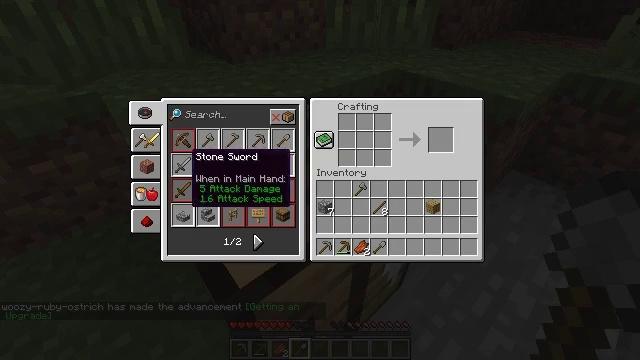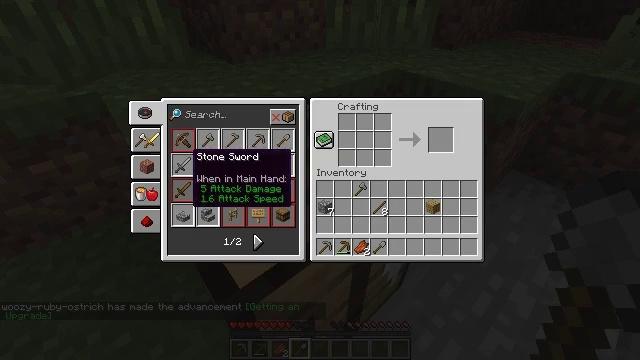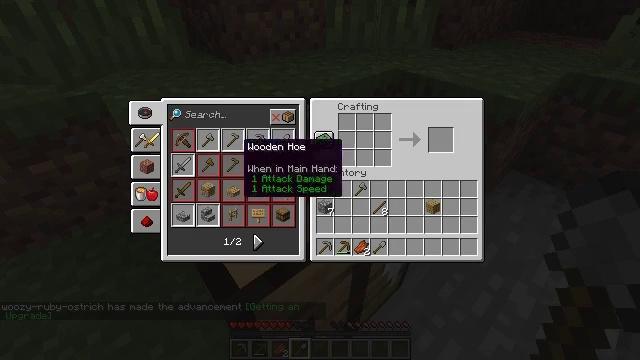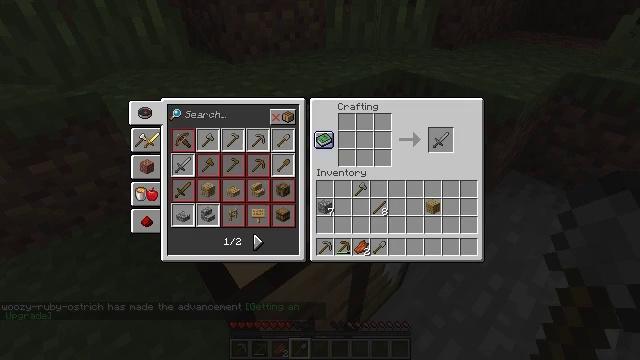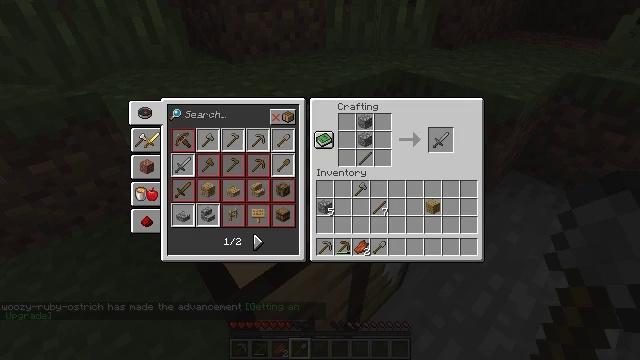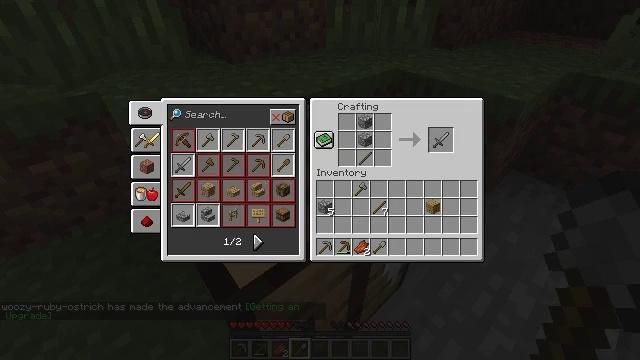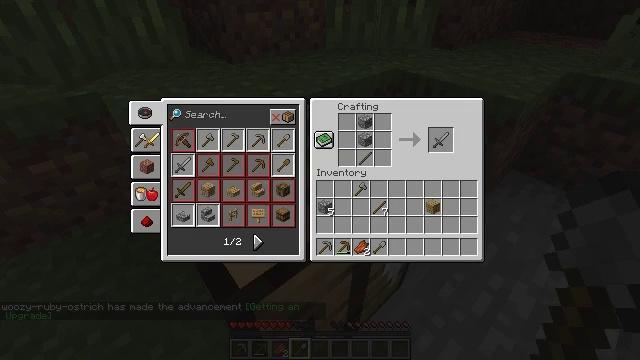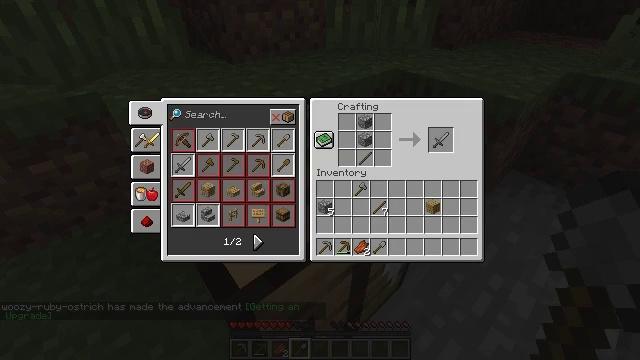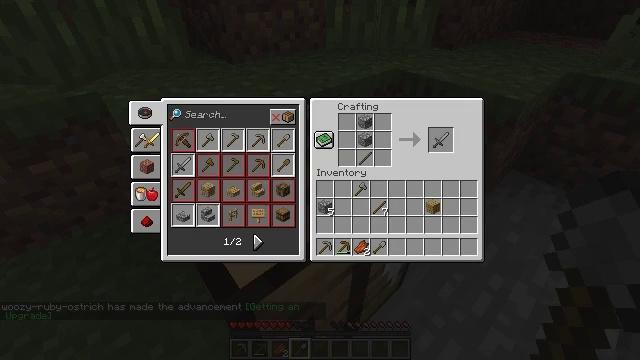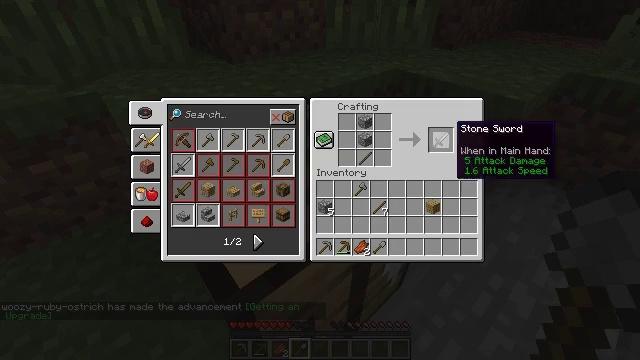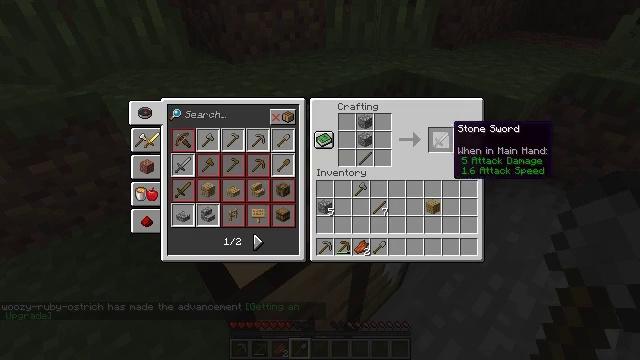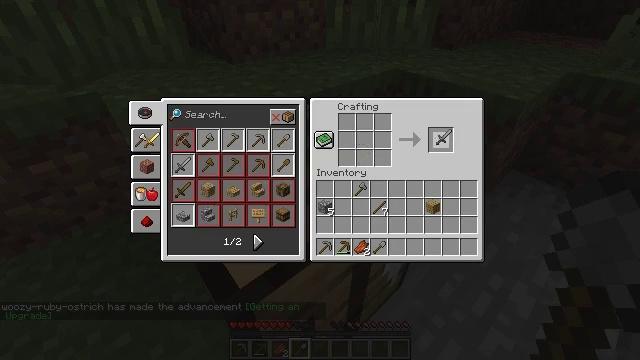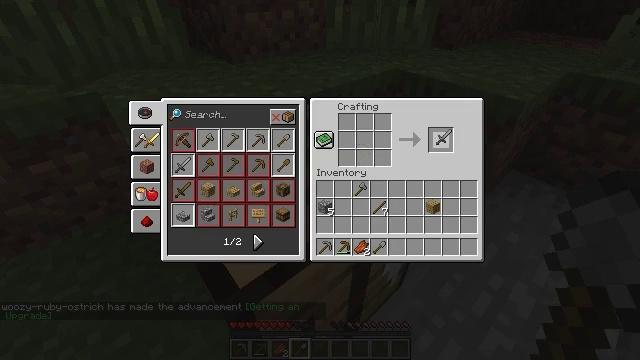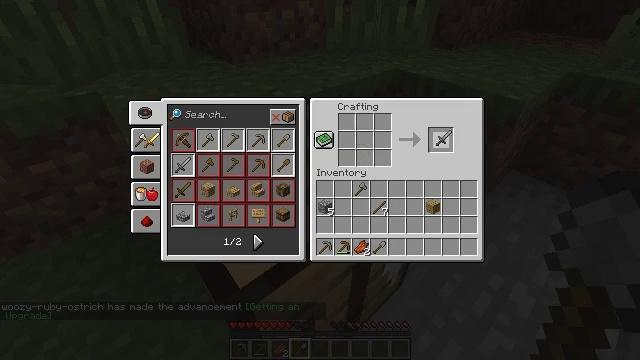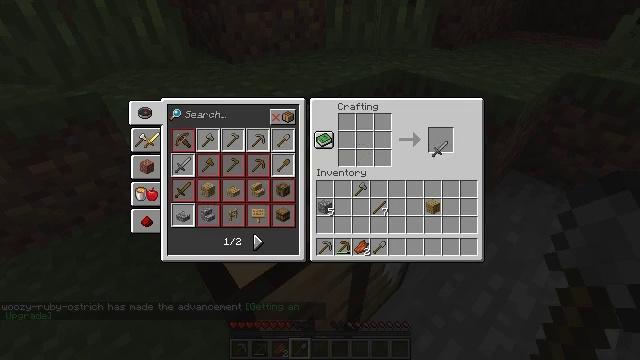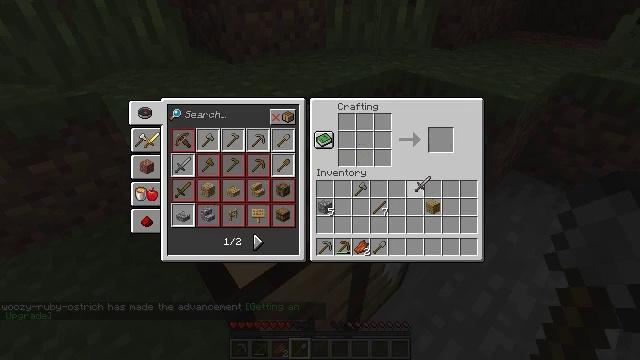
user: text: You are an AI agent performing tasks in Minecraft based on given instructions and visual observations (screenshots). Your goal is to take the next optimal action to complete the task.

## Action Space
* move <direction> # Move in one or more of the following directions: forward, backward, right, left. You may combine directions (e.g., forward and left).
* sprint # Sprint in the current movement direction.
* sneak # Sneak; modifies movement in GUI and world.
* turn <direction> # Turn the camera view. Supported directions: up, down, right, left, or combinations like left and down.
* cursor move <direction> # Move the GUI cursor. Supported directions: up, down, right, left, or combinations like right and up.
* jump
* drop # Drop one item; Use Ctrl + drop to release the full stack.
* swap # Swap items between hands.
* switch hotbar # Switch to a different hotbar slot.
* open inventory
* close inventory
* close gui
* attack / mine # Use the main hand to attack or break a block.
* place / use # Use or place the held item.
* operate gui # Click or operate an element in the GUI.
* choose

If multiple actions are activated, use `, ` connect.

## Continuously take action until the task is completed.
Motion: motion action
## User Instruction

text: Craft a stone sword at the crafting table.
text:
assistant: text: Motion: no_op
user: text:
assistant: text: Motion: cursor move right and up
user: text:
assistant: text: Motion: cursor move right and up
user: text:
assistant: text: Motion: cursor move right
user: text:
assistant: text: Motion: cursor move right
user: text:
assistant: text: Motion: no_op
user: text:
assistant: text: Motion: no_op
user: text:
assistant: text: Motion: no_op
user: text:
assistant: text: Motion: no_op
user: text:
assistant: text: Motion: no_op
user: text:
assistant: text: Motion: operate gui
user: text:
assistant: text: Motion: operate gui
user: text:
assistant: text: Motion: operate gui
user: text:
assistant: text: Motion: cursor move down
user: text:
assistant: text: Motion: cursor move left and down
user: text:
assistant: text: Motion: no_op